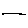
Label: line